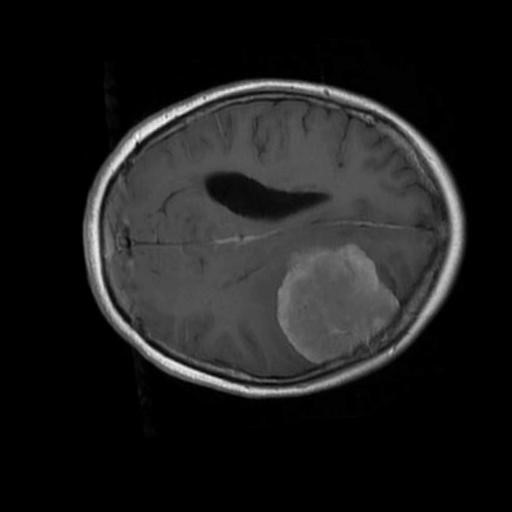
Label: brain_menin